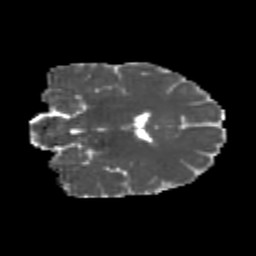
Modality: MD
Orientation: coronal
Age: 20
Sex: female
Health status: healthy
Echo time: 0.074 s